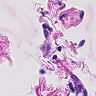
Metastatic tissue present: no